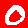
Digit: 0